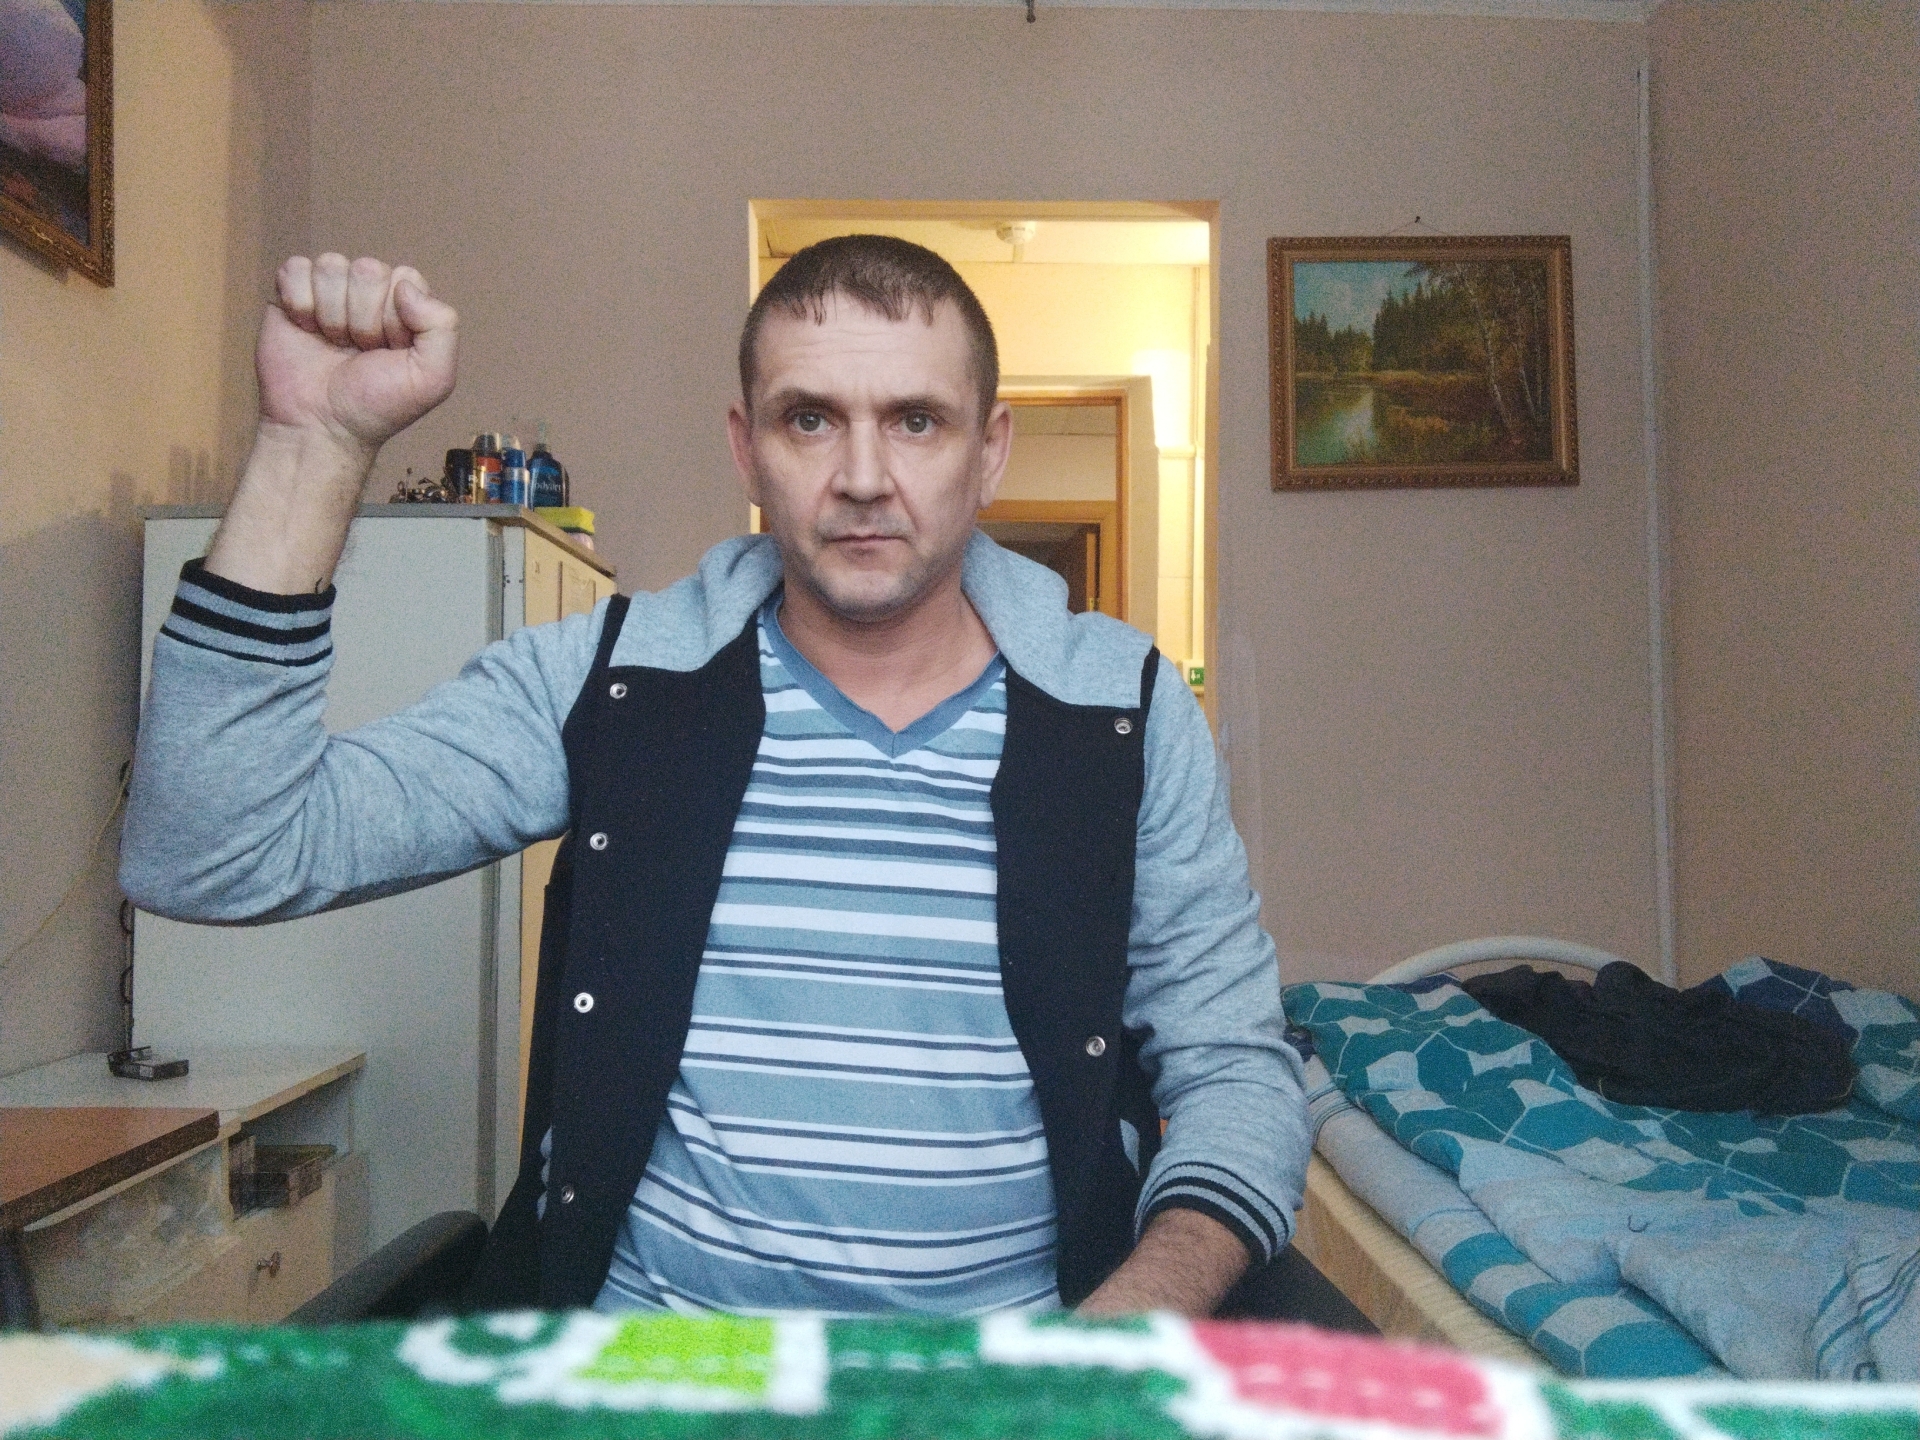
Label: noise